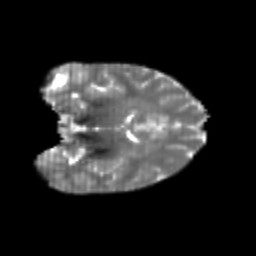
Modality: T2w
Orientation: coronal
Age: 22
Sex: female
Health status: healthy
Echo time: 0.074 s